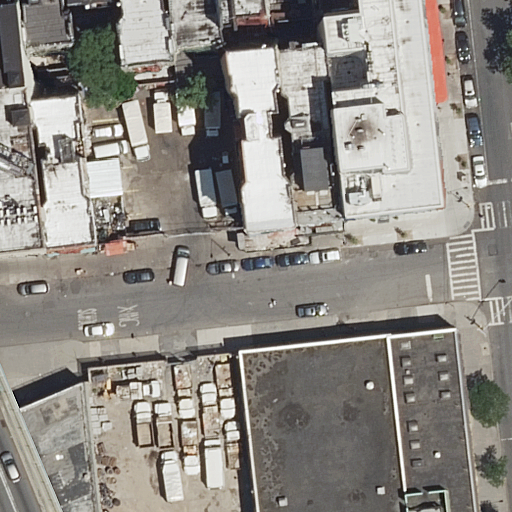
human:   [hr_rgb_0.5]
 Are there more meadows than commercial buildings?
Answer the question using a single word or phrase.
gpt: no

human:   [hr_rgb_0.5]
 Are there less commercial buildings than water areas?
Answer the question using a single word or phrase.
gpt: no

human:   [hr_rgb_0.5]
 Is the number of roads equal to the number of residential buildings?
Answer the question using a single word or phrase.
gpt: no

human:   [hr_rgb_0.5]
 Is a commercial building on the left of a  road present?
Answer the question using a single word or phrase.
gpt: no

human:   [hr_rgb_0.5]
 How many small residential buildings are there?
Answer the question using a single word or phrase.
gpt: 3

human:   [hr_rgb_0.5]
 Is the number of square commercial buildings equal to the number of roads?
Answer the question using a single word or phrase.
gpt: no

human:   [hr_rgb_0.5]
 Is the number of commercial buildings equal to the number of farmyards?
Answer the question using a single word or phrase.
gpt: yes

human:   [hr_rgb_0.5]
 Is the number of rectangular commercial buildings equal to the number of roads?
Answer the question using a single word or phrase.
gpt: no

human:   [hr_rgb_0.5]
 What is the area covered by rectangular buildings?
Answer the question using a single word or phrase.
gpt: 2229m2

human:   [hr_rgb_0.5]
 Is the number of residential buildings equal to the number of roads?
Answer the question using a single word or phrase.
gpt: no

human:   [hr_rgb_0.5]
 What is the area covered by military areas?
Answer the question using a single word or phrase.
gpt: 0m2

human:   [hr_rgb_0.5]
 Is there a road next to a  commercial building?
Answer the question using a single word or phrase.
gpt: no

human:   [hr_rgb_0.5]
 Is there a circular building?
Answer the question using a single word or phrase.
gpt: no

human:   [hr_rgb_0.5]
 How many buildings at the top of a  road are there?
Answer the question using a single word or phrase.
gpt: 12

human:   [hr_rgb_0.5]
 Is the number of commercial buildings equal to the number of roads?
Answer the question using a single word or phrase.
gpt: no

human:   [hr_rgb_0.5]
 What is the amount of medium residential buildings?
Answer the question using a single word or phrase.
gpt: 8

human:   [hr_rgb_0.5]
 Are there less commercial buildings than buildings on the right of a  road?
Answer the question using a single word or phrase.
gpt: yes

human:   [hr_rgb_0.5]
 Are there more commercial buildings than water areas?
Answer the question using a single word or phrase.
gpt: no

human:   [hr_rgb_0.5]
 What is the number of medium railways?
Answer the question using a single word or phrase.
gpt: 0

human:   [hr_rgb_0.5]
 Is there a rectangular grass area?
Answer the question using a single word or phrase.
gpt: no

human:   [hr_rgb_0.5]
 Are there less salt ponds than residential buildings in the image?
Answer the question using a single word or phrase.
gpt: yes

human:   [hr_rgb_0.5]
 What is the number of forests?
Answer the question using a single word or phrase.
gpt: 0

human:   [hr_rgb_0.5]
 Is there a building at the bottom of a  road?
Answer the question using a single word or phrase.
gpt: yes

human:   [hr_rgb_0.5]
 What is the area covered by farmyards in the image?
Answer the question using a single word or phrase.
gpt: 0m2

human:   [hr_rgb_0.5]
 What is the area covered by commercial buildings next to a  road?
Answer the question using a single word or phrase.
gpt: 0m2

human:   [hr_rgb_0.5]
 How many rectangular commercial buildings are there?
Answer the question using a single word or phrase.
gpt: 0

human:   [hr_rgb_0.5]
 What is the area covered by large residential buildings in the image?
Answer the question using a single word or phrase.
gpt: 2959m2

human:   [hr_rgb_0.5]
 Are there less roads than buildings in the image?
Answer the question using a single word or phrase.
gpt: yes

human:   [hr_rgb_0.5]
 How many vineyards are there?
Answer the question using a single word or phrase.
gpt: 0

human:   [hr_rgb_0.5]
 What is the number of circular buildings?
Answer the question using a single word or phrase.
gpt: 0

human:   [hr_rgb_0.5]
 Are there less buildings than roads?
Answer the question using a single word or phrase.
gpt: no

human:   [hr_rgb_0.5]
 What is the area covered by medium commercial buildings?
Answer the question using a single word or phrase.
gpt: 0m2

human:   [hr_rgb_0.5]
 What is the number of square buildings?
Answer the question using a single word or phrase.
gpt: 0

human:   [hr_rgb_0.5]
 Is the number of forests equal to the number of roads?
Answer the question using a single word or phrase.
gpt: no

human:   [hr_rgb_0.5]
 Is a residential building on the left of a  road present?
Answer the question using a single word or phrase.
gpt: yes

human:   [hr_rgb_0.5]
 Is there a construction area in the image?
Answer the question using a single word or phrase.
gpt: no